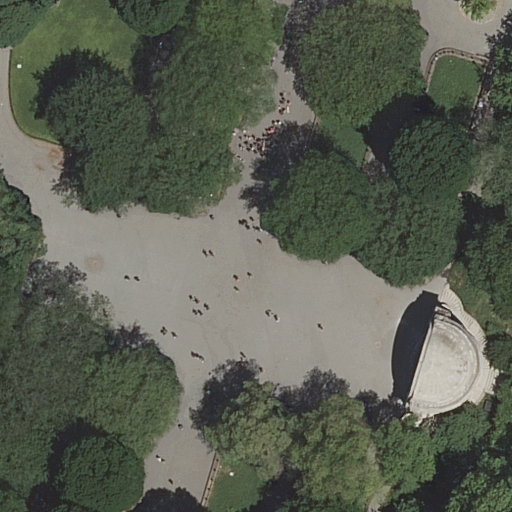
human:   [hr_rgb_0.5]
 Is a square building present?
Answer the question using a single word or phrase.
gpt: no

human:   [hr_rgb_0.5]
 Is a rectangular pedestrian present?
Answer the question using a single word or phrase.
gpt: no

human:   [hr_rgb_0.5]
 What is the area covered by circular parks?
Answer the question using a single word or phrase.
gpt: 0m2

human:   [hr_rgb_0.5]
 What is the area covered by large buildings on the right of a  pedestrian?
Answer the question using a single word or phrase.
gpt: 0m2

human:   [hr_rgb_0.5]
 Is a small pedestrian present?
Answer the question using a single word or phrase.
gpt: no

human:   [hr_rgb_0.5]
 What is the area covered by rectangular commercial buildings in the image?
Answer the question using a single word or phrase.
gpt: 0m2

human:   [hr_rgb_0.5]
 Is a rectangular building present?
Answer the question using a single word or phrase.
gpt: no

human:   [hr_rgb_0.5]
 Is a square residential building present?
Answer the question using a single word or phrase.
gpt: no

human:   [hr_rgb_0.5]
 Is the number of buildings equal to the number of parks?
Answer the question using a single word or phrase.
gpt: yes

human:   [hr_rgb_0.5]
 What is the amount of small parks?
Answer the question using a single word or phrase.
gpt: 0

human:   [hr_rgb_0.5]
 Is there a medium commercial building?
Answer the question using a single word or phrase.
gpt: no

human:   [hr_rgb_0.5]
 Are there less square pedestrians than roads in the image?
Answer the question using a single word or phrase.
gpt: yes

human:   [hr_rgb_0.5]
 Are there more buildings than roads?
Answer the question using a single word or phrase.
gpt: no

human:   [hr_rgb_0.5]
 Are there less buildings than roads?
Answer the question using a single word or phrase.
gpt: yes

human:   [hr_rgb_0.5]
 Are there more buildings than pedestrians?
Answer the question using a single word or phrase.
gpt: no

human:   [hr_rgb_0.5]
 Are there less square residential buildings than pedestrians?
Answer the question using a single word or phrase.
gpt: yes

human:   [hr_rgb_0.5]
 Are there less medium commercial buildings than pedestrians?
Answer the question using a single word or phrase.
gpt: yes

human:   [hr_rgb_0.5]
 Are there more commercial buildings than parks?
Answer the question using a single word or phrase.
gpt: no

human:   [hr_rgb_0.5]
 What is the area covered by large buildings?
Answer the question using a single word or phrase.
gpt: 0m2

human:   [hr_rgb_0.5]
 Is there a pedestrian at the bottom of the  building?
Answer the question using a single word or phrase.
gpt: no

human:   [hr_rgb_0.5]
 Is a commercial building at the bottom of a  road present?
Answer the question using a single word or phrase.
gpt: no

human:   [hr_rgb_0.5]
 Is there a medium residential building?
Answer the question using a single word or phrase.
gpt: no

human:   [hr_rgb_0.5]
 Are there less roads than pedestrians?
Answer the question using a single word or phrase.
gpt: no

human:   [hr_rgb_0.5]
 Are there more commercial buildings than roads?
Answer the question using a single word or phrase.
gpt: no

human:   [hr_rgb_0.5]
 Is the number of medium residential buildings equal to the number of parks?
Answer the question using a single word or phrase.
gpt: no

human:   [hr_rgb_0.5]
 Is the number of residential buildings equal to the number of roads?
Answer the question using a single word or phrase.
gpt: no

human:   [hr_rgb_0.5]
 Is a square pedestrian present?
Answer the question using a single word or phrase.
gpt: no

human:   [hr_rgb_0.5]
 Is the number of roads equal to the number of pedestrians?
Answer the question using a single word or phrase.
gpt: no

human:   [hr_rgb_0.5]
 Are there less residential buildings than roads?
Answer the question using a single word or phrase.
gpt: yes

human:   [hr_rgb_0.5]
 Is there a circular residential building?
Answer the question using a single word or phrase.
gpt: no

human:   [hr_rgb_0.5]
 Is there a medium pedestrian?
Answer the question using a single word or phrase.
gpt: yes

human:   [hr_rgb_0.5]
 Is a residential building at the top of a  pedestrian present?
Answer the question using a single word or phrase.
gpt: no

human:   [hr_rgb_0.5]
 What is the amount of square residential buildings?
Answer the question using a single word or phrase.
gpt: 0

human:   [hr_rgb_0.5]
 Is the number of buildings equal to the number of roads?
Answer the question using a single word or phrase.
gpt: no

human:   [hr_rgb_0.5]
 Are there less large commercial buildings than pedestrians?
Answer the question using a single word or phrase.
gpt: yes

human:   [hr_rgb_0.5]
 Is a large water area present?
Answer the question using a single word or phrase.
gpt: no